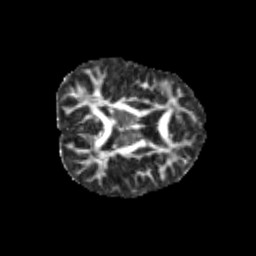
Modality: FA
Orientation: axial
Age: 9
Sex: male
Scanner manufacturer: siemens
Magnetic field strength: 3 T
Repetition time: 3.8 s
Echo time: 0.07 s